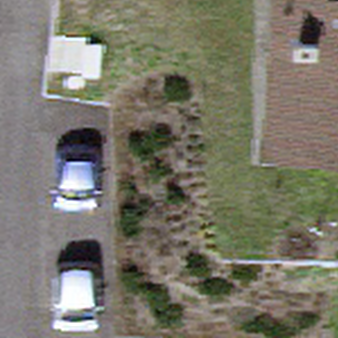
Label: other